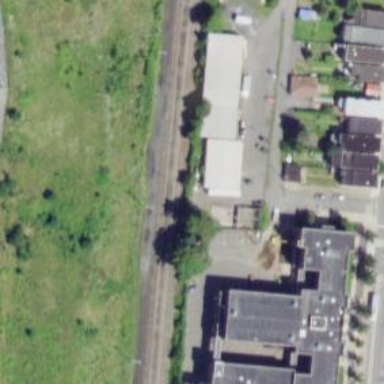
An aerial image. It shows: Railway spur service.